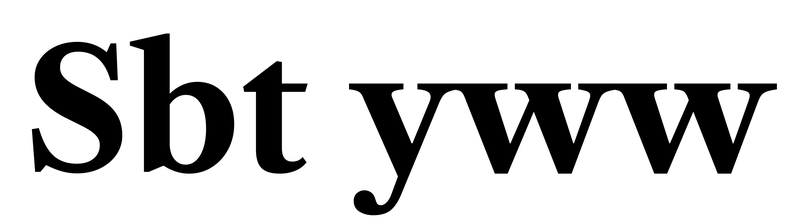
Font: LibreCaslonText_Bold